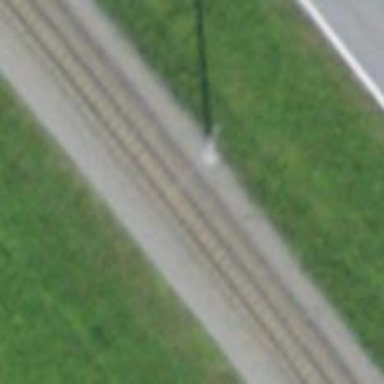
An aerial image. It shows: Narrow-gauge railway with single track. The railway is electrified with contact line.